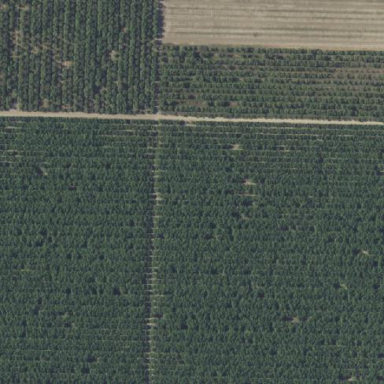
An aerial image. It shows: Orchard filled with almond trees.